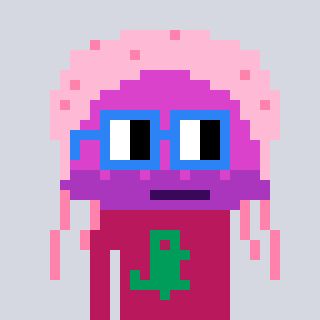
a pixel art character with square blue glasses, a jellyfish-shaped head and a darkpink-colored body on a cool background